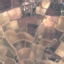
Label: PermanentCrop